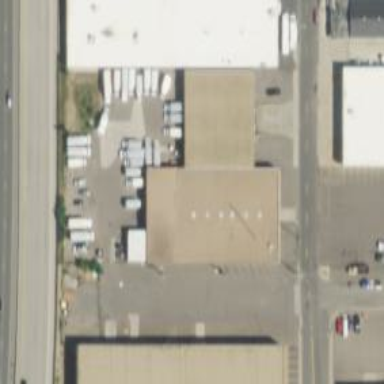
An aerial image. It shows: Commercial building.